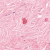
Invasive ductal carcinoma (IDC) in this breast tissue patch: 0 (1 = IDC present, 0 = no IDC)